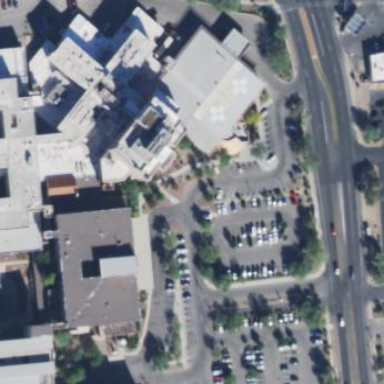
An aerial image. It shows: Hospital building.